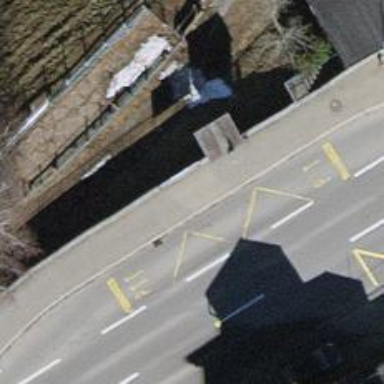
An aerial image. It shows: Bus stop with platform for public transport.